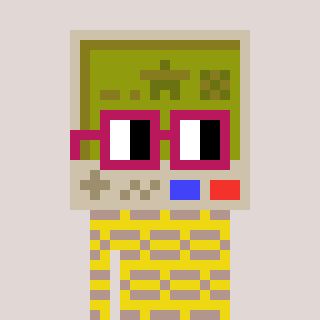
a pixel art character with square dark red glasses, a gameboy-shaped head and a yellow-colored body on a warm background